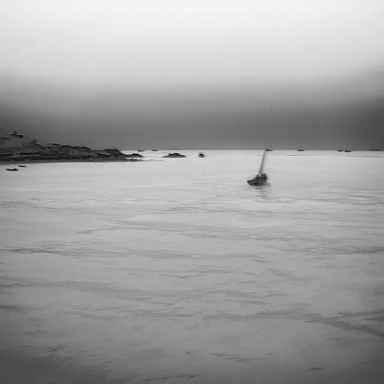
There are nine objects shown in the infrared image, including a sailboat, and eight bulk_carriers.